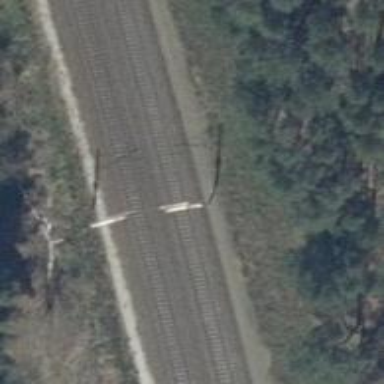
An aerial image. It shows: Railway milestone with catenary mast.